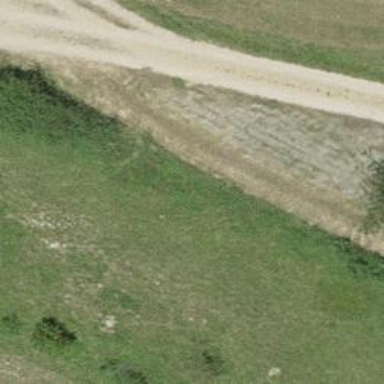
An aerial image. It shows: Track with very rough surface.